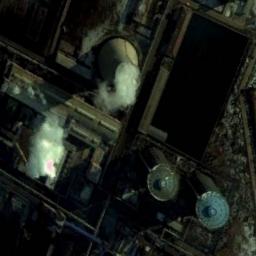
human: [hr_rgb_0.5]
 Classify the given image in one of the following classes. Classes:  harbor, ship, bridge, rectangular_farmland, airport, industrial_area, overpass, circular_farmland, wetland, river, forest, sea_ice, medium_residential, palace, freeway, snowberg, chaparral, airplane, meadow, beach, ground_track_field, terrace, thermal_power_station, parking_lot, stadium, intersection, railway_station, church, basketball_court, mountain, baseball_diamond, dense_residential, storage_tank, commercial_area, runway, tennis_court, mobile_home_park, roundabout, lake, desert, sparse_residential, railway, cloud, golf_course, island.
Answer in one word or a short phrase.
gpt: thermal_power_station